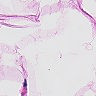
Metastatic tissue present: no